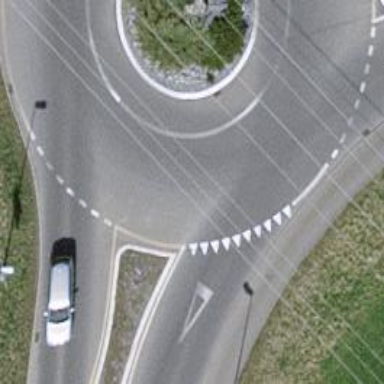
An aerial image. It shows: Road with "give way" sign.